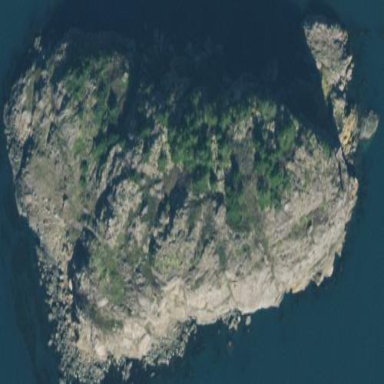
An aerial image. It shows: Islet located along the natural coastline.